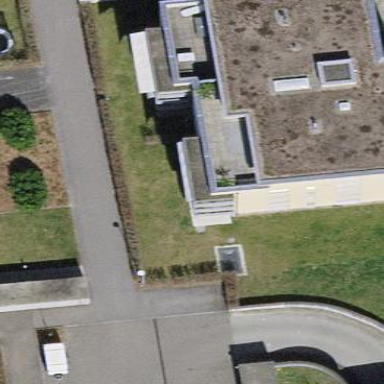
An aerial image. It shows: Flat-roofed building.